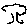
Label: tree